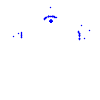
Particle: proton